Interaction volume radius: 5 \u00c5
Interaction volume height: 45 \u00c5
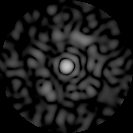
Disorder parameter: 0.8148